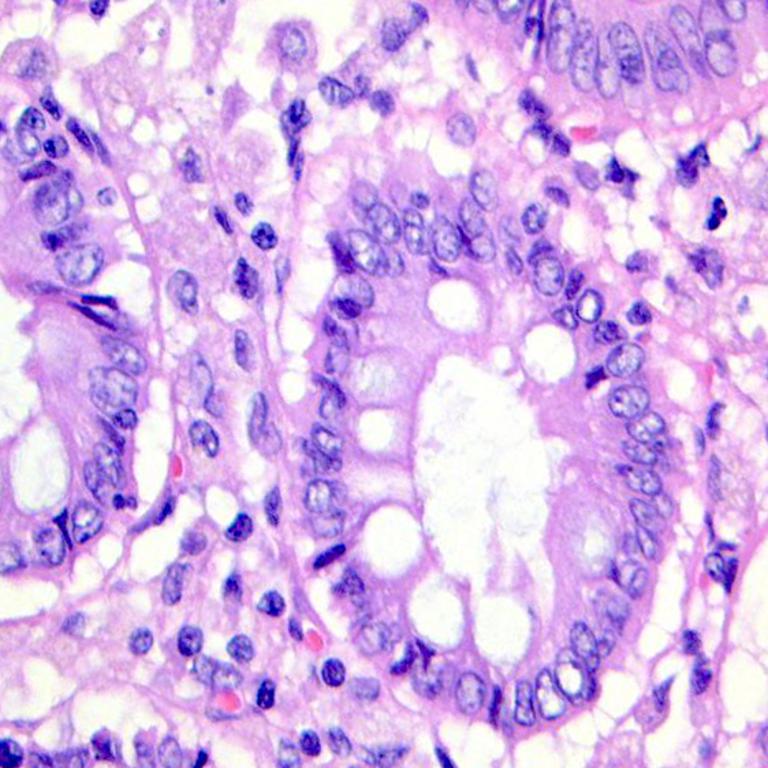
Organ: colon
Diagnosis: benign